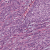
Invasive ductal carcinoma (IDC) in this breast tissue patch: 1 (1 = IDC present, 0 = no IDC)